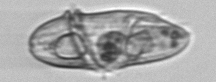
Label: Gyrodinium